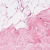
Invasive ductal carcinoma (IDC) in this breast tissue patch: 0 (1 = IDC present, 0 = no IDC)